Interaction volume radius: 10 \u00c5
Interaction volume height: 10 \u00c5
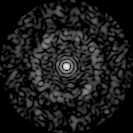
Disorder parameter: 0.8161